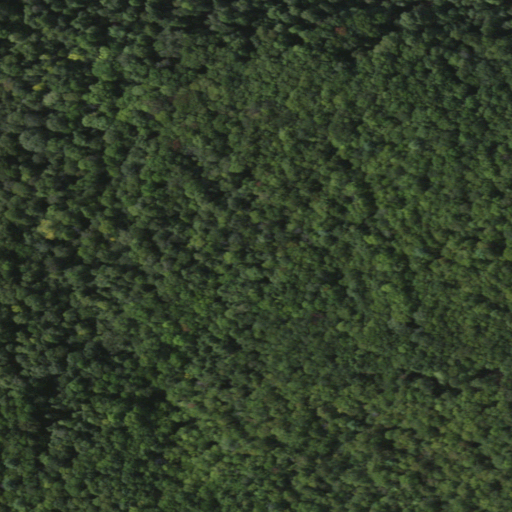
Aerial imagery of mountain in New York named Meeker Hill containing deciduous forest and mixed forest